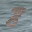
Label: 8